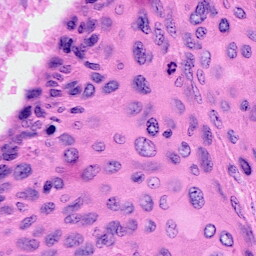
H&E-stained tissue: Cervix